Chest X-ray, AP view. Patient: 29 years old, sex M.
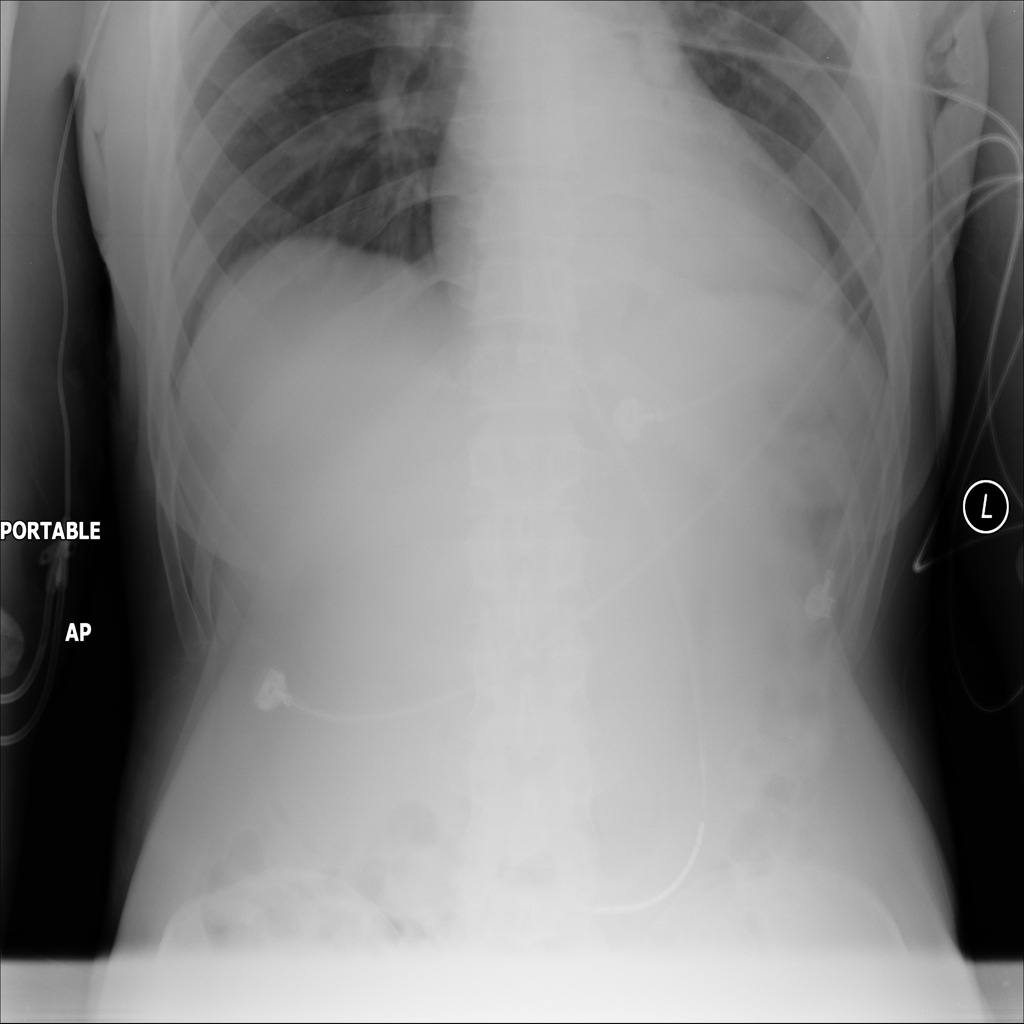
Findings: No Finding